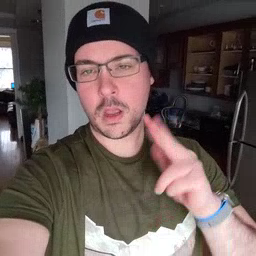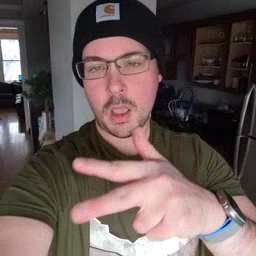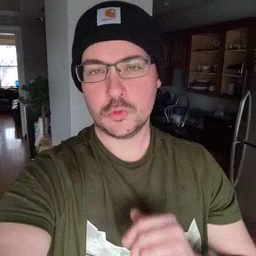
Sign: helicopter